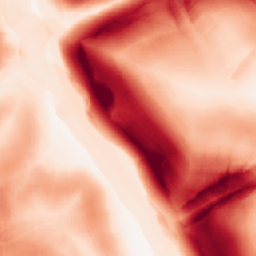
Category: morphological
Decomposition family: morphological_gradient
Decomposition parameters: size: 15
shape: diamond
Upsampling method: nearest
Upsampling parameters: scale: 8
Upsampling scale: 8